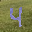
Label: 4